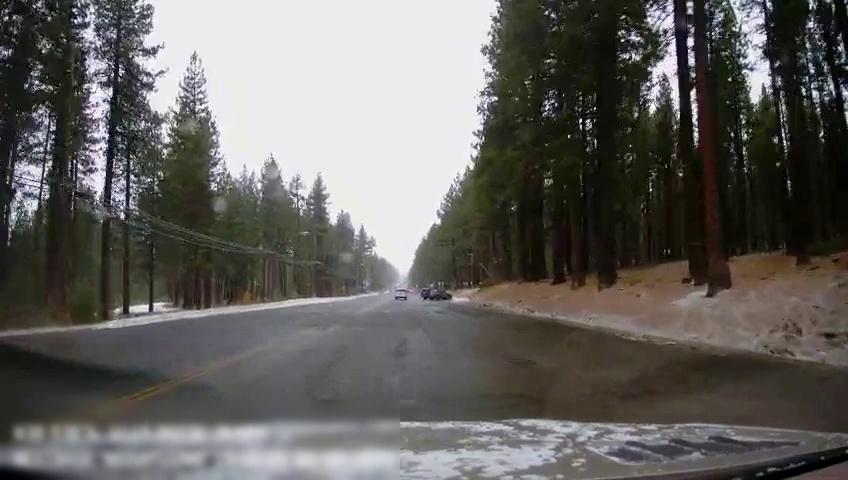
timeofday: Day
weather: Snowy
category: Drivable Space
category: Vehicles | Van
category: Vehicles | Car
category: Vehicles | SUV
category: Lanes | Current Lane